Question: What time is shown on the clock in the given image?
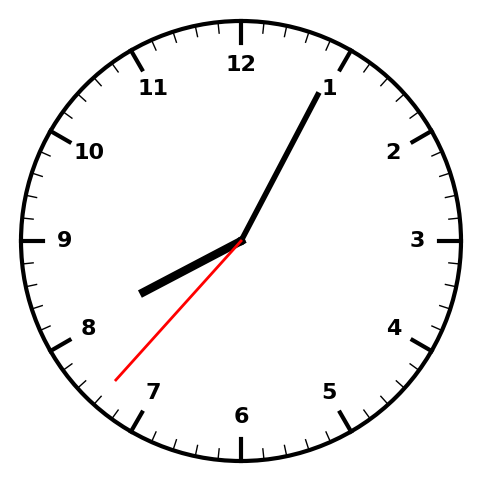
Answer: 08:04:37